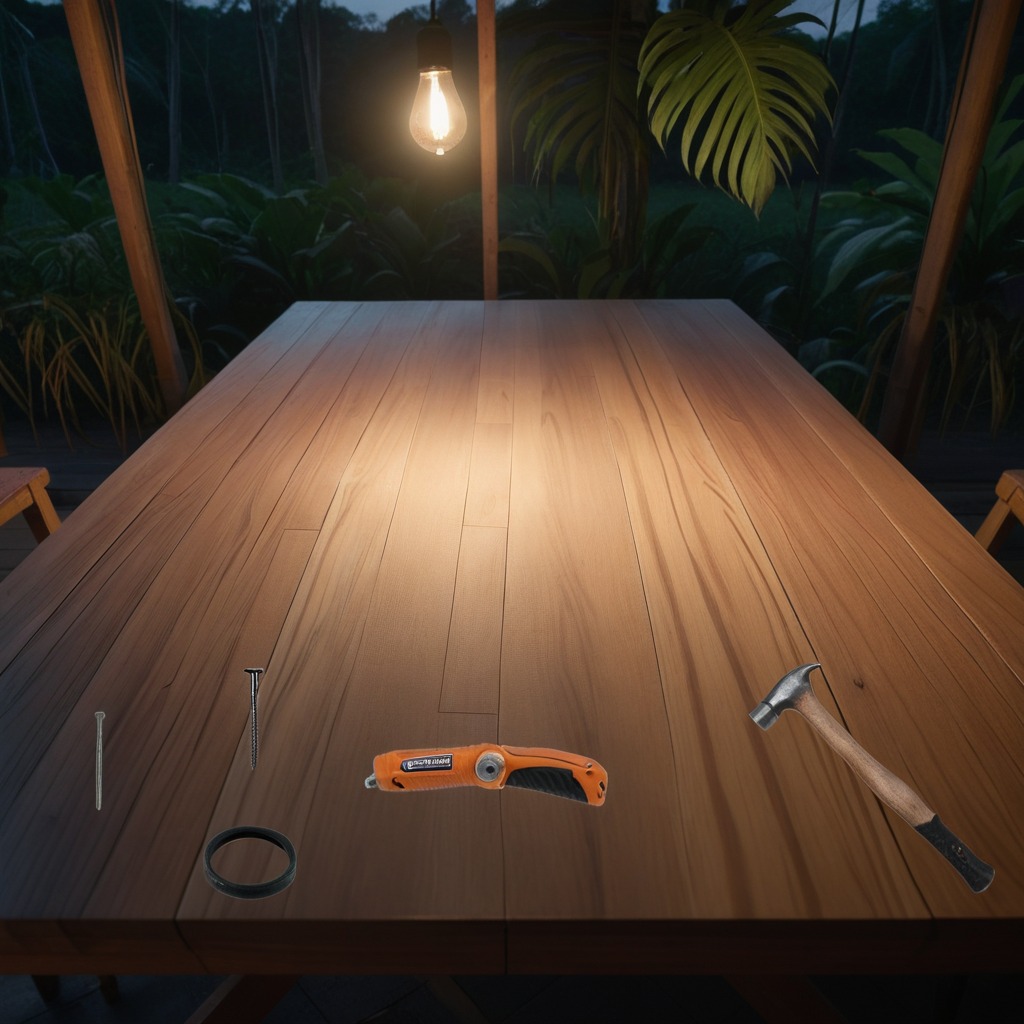
A rubber Oring, a utility knife, a metal machine screw, an iron nail, and a hammer are lying on the wooden table.